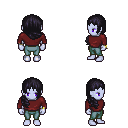
a pixel art fantasy rpg character, female body template, dark elf, purple skin, maroon long-sleeve shirt, teal pants, raven right-swept hairstyle, bracelets, four views (front, back, left, right), 2x2 character sprite sheet, small pixel art, hard edges, no anti-aliasing